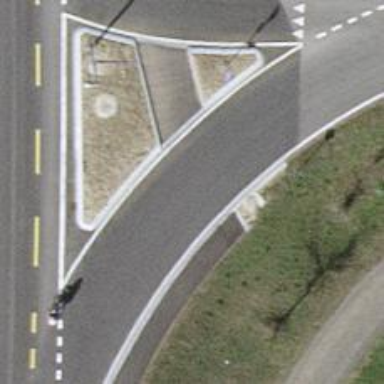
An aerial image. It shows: Tertiary link road with asphalt surface.